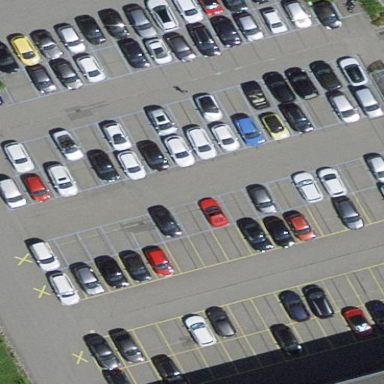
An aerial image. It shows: Parking area with surface.